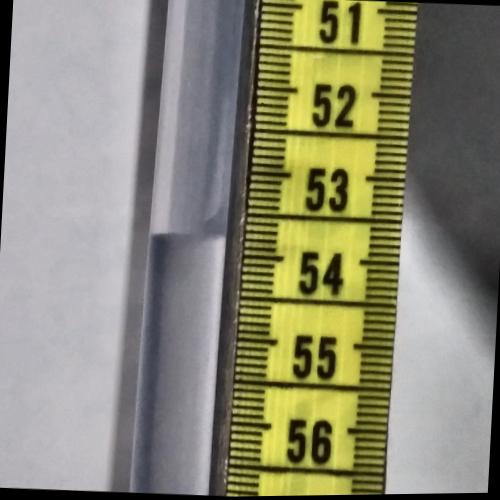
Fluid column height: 53.8 cm